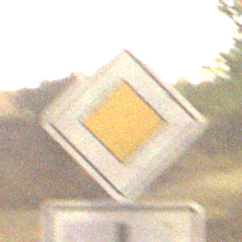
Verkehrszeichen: Vorfahrtsstrasse
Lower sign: VerlaufVorfahrtsstrasse1
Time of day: Night
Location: Outdoor (Nature)
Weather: Clear
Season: NotSpecified
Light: Natural